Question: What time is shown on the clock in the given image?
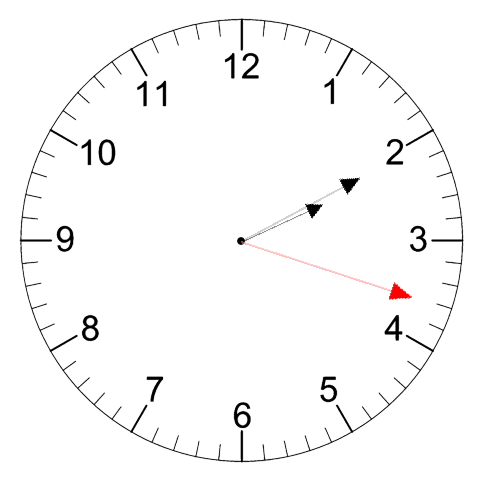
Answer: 02:10:18